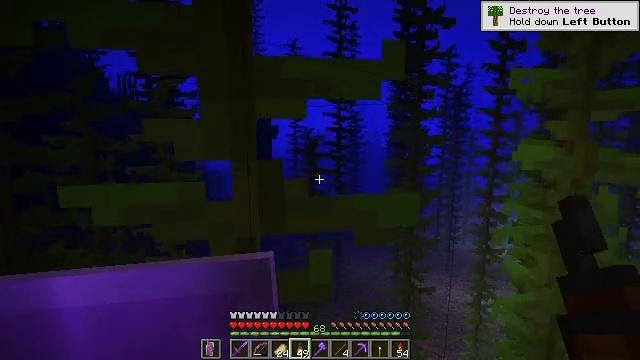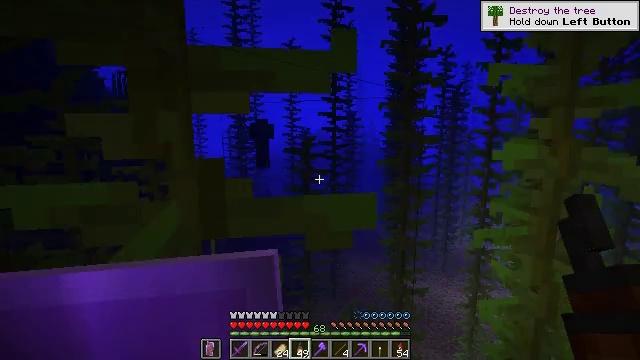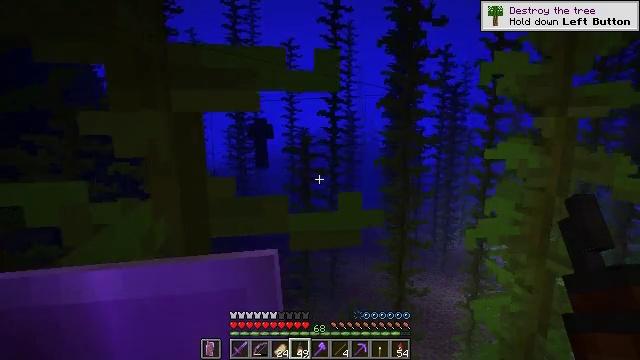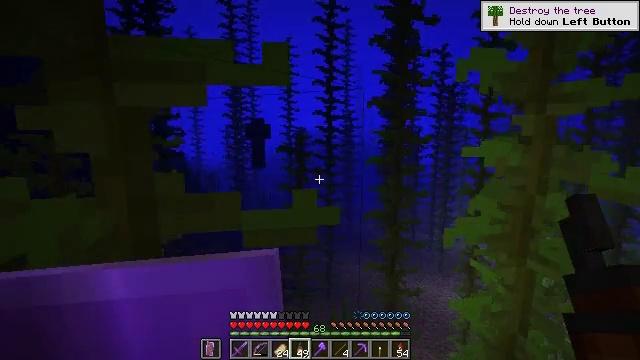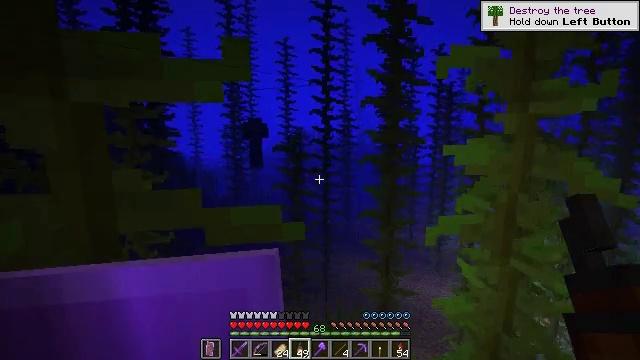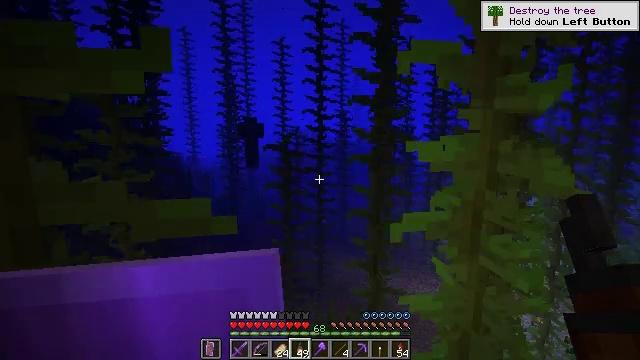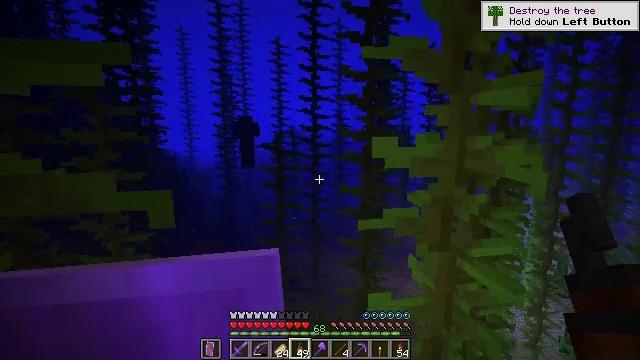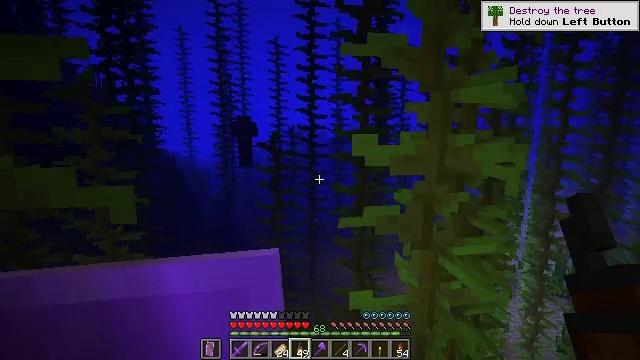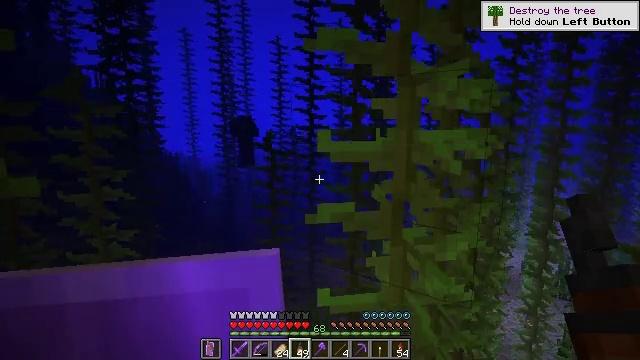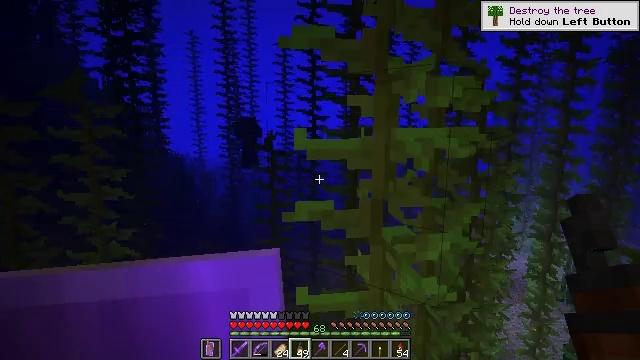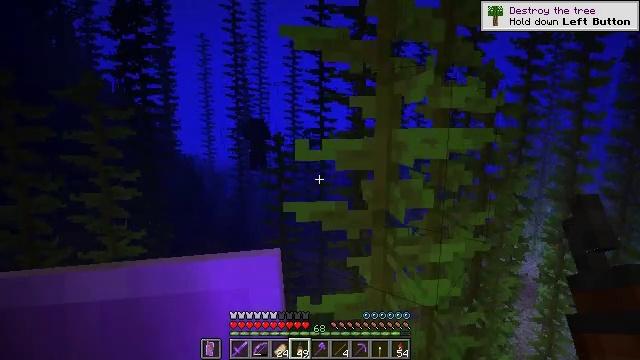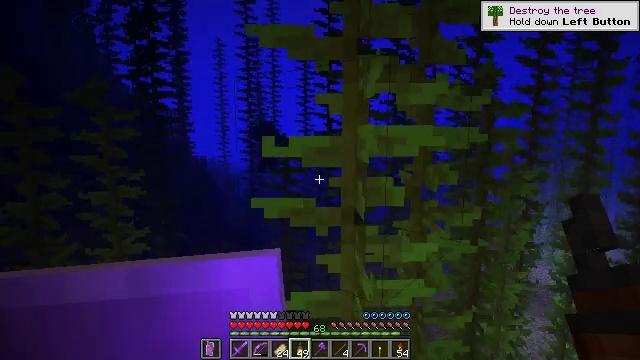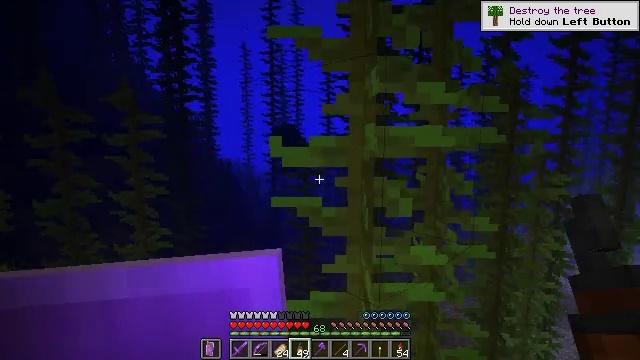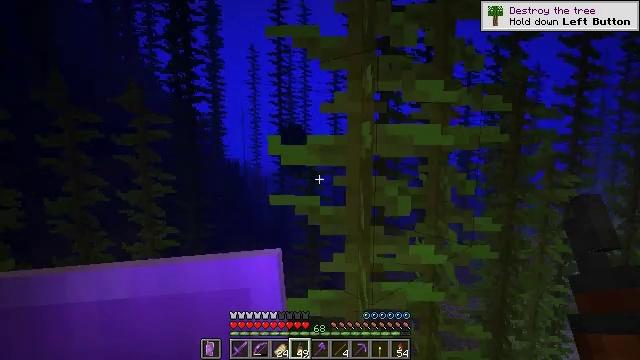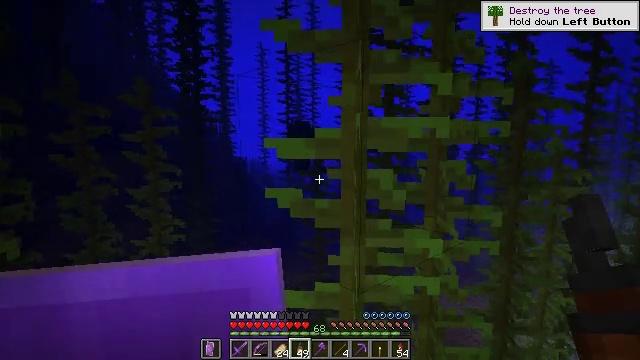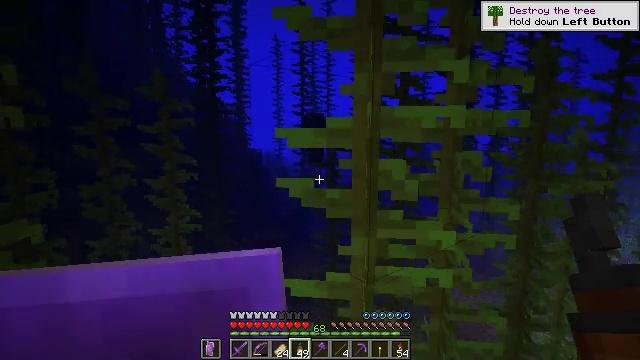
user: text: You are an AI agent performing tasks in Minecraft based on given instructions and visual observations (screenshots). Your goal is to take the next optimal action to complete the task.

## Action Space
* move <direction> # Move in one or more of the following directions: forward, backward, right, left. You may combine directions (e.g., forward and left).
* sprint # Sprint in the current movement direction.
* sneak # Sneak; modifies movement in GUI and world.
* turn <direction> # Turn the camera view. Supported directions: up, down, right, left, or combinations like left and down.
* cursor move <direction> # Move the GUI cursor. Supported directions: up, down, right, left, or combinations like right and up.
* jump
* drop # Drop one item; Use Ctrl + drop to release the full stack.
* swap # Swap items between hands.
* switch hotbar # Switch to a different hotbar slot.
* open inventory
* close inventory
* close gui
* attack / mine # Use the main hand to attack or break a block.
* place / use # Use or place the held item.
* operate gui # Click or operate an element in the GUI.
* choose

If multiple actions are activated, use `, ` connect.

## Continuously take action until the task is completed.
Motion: motion action
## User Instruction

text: Harvest kelp plant in the water.
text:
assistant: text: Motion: move right
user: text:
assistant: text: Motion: move right
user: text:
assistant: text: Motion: move right
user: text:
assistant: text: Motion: move right
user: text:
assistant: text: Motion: move right
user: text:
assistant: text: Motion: move right
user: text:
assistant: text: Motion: move right
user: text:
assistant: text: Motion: move right, turn left
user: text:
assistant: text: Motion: move right, turn left
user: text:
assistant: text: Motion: move right, turn left
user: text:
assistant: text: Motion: move right, turn left
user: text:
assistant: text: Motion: turn left
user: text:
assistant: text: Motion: turn left
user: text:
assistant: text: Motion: turn left
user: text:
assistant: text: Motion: move forward and move left, turn left and down
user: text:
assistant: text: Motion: move forward and move left
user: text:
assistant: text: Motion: move forward and move left
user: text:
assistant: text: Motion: move forward and move left
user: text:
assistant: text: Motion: move forward and move left
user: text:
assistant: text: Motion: move forward and move left
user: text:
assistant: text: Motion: move forward and move left
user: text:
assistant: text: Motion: move forward and move left
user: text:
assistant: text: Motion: move forward and move left
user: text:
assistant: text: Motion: move forward and move left
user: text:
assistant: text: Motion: move forward and move left
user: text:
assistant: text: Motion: move forward
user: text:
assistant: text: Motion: no_op
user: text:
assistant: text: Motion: no_op
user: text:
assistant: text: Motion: no_op
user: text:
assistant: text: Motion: no_op